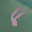
Label: 8